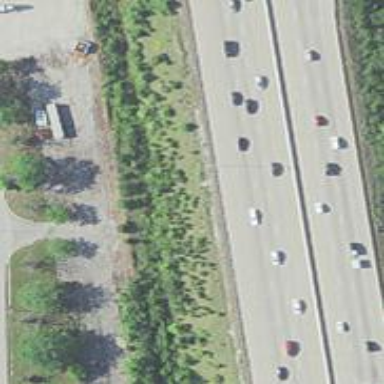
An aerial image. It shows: Asphalt motorway with embankment.